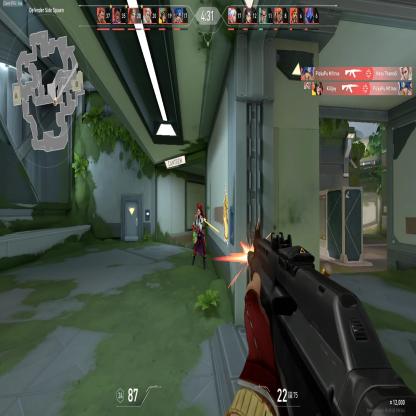
Label: enemy